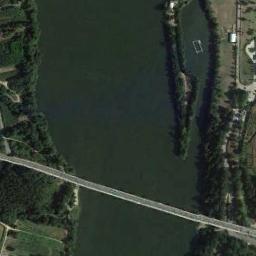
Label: bridge